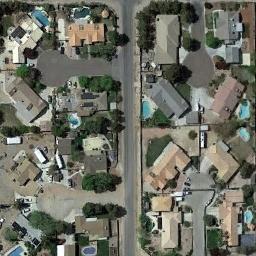
Label: residential